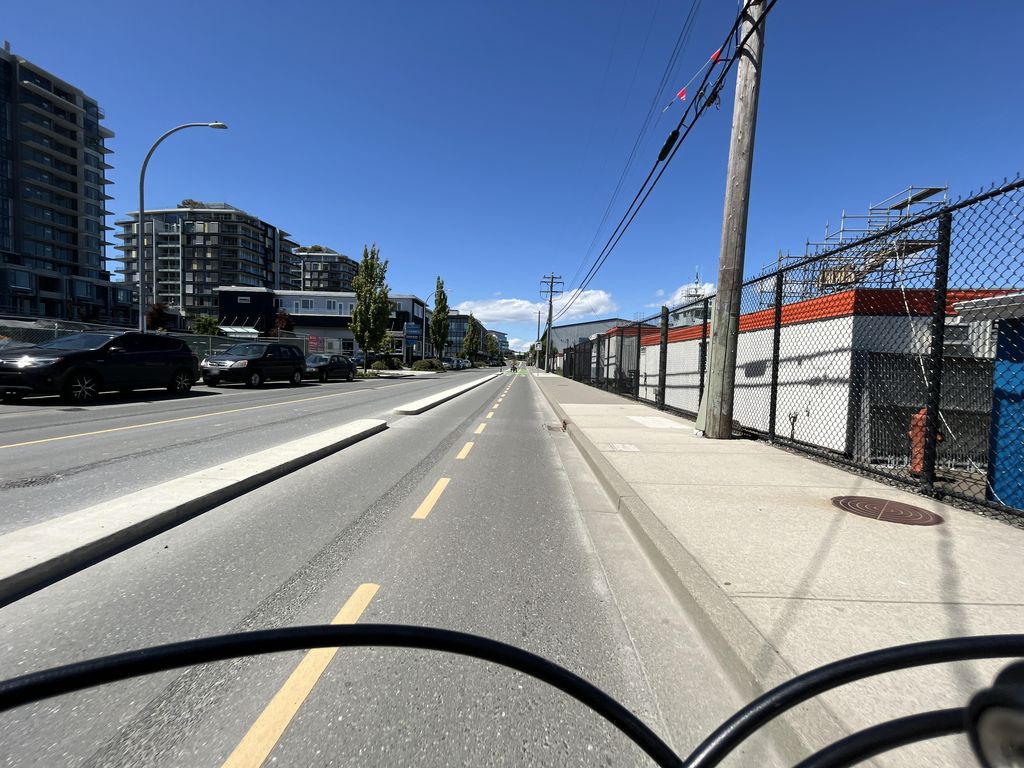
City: victoria